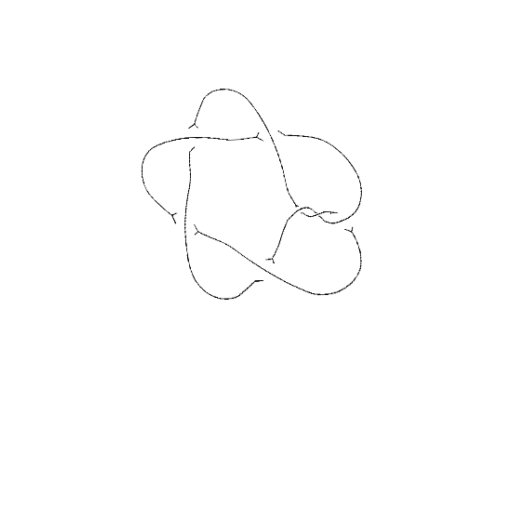
Crossing number: 7